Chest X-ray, AP view. Patient: 53 years old, sex M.
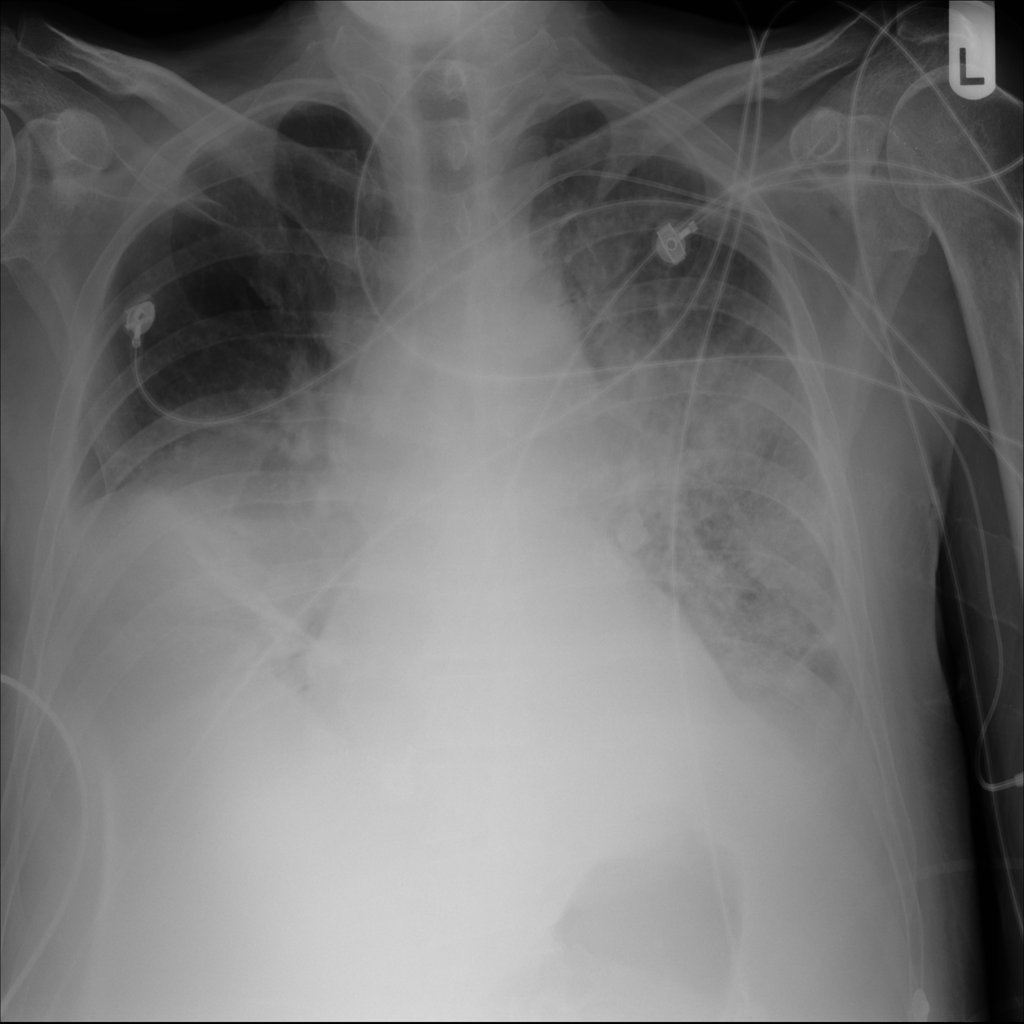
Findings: Effusion